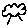
Label: cloud